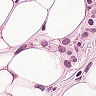
Metastatic tissue present: yes